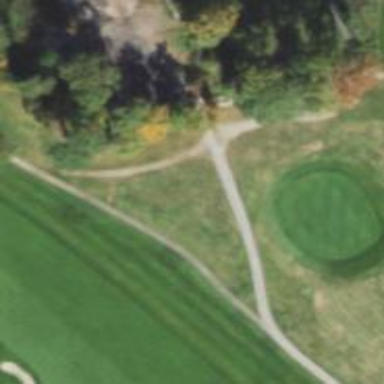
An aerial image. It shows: Path for both roads and golfers.